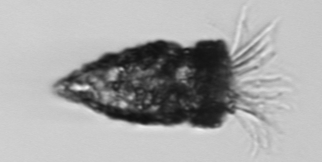
Label: Tintinnopsis